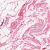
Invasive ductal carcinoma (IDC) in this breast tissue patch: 0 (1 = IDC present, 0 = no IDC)